Field crop: maize
Growth stage: 1
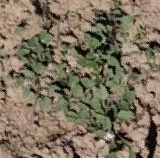
Species: convolvulus